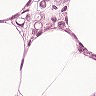
Metastatic tissue present: yes